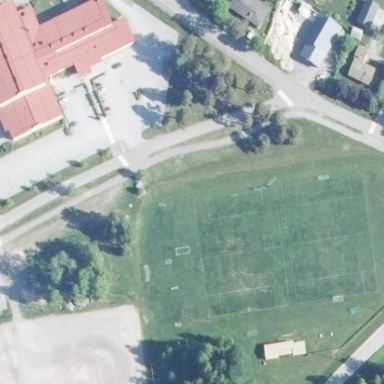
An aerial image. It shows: Soccer pitch for outdoor sports and leisure activities.